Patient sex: M
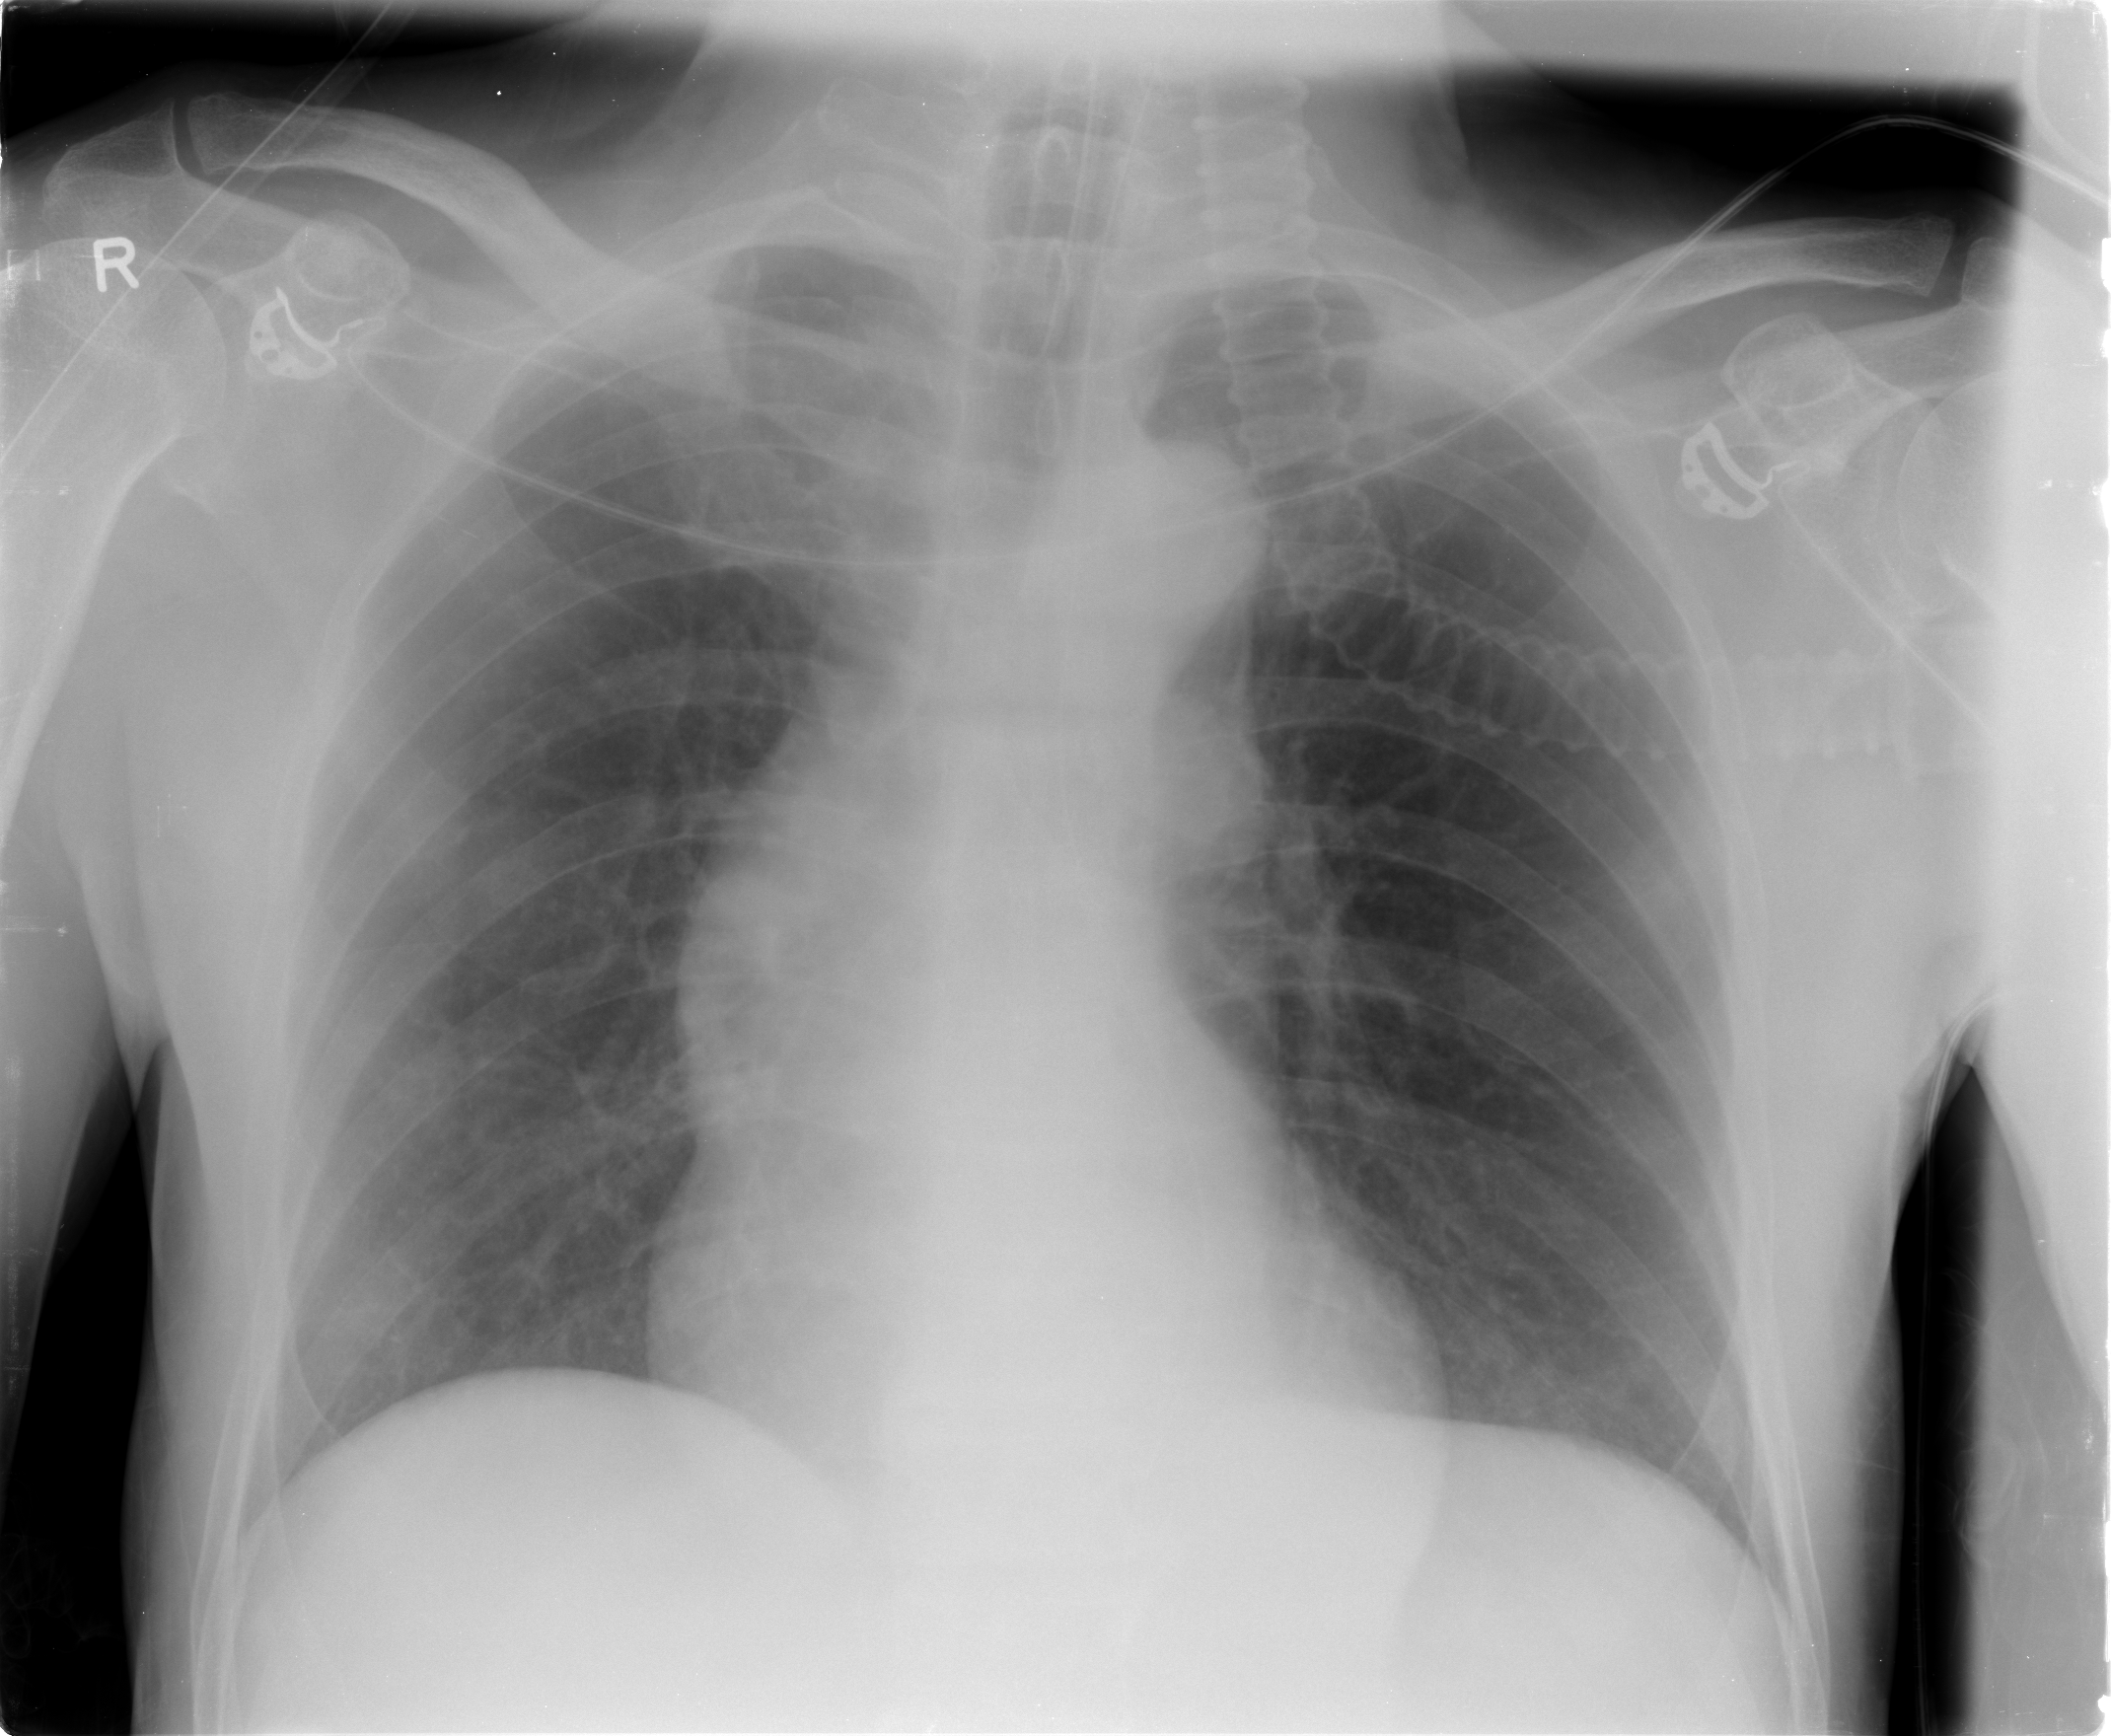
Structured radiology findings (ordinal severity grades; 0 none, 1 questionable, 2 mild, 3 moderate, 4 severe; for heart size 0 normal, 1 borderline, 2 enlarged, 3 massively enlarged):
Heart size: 0
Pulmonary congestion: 2
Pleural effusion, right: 0
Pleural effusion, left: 0
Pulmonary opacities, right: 0
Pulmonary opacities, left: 0
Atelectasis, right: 0
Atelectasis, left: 0